Question: I want to reset the value of this drop down menu to "USD" when I run a macro. However, as this is not a normal down down box, the following script will not work:
'''
'Reset Currency to USD (DOES NOT WORK)
Range("D1").Value = "USD"
'''

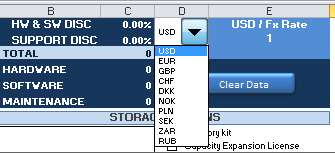
Answer: Looks like you are changing the linked cell's value. However, the linked cell stores (i.e. 1, 2, 3), not the .
Try changing the index instead:
'''
Range("D1").Value = 1
'''